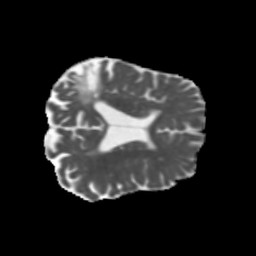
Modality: MD
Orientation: axial
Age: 73
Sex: female
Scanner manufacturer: siemens
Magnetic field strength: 3 T
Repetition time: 5.47 s
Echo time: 0.0854 s